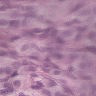
Metastatic tissue present: yes